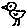
Label: bird